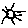
Label: sun